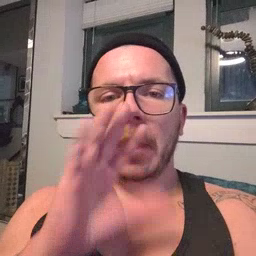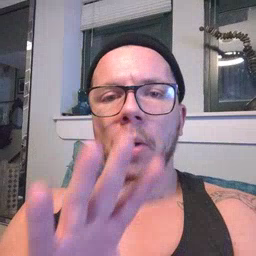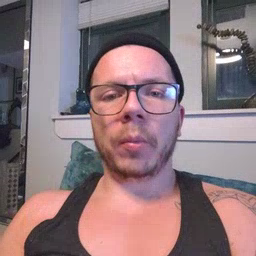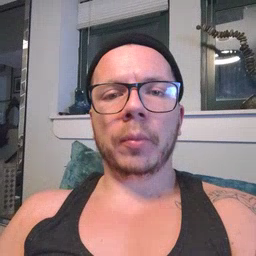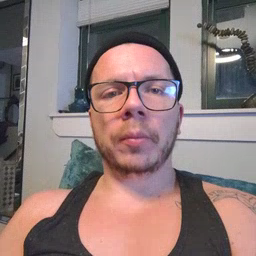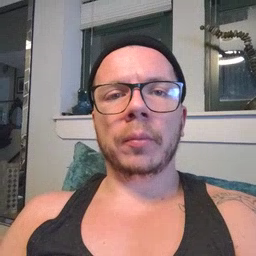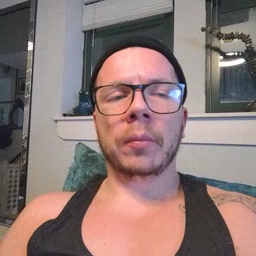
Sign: blow